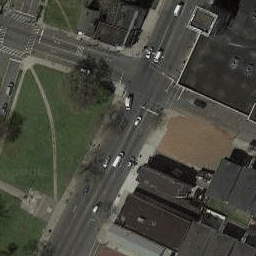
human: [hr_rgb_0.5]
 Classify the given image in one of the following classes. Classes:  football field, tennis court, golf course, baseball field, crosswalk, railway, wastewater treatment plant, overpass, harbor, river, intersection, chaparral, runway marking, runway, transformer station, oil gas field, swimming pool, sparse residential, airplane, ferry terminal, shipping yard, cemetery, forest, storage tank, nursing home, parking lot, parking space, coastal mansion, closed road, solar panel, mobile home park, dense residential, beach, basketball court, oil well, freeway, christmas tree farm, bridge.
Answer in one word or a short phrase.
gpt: intersection